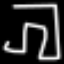
Label: pants